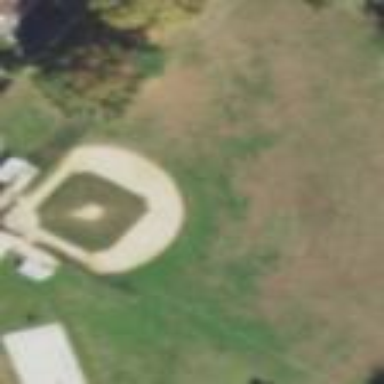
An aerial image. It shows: Baseball pitch for leisure and sports activities.